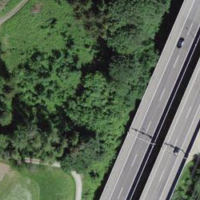
EUNIS habitat code: 57
Species observed at this site:
Chelidonium majus